Current action and preconditions to check: trajectory_clear

Your task: For each precondition in the list above, predict whether it will hold at this action.

Consider the current scene as observed from the mobile robot's camera, and analyze the predicted future states of all dynamic agents (e.g., people, animals, vehicles, or any moving entities) within the NEXT SECOND.

IMPORTANT: Only answer "very likely" if you are absolutely certain—based on strong, clear evidence—that a dynamic agent will violate the precondition in the predicted future state. Do NOT answer "very likely" for unlikely, ambiguous, or low-probability risks.

Ask yourself for each precondition: Is there a high probability, with clear and convincing evidence, that the predicted future states of any dynamic agent will interfere with the predicted future state of the currently executing action within the NEXT SECOND, causing that precondition to fail?

Assess the risk level based on these predictions. Use "likely" or "very likely" if motions create a clear risk of interference.

Use "neutral" or "improbable" if agents are nearby but their predicted paths are clearly diverging or non-conflicting.

Failure Risk Categories: "very improbable", "improbable", "neutral", "likely", "very likely"

Answer Format: Output ONLY the probability_of_failure value from these categories: "very improbable", "improbable", "neutral", "likely", "very likely"

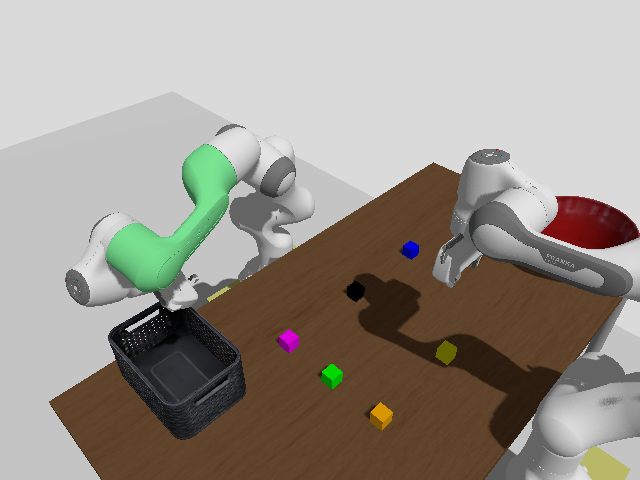

Answer: very improbable